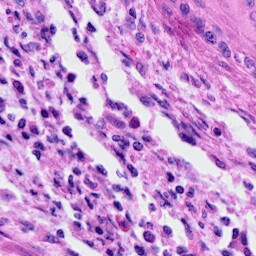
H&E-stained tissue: Cervix